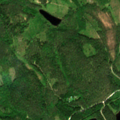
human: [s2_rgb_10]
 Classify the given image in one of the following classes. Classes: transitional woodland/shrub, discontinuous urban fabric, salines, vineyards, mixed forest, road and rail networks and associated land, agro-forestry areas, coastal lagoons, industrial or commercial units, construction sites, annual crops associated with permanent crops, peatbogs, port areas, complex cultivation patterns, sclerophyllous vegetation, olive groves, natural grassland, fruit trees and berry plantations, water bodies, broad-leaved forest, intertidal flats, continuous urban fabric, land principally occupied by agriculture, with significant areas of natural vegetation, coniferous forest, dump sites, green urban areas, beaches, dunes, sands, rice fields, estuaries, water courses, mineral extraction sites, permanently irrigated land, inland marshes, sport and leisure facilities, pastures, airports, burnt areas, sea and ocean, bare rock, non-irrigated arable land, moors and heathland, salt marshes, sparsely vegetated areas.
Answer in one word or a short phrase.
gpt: coniferous forest, mixed forest, transitional woodland/shrub, water bodies